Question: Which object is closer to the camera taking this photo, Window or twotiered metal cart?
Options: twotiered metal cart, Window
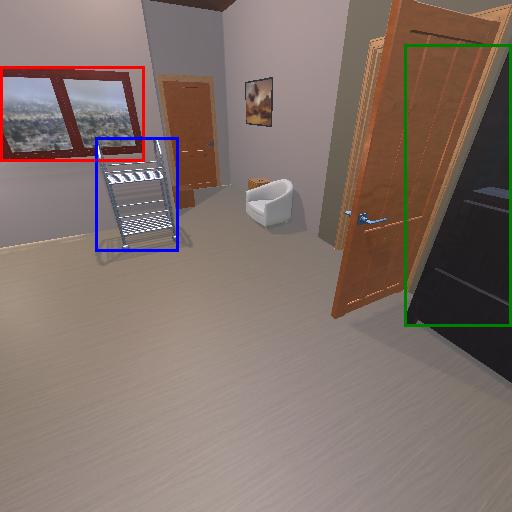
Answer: twotiered metal cart